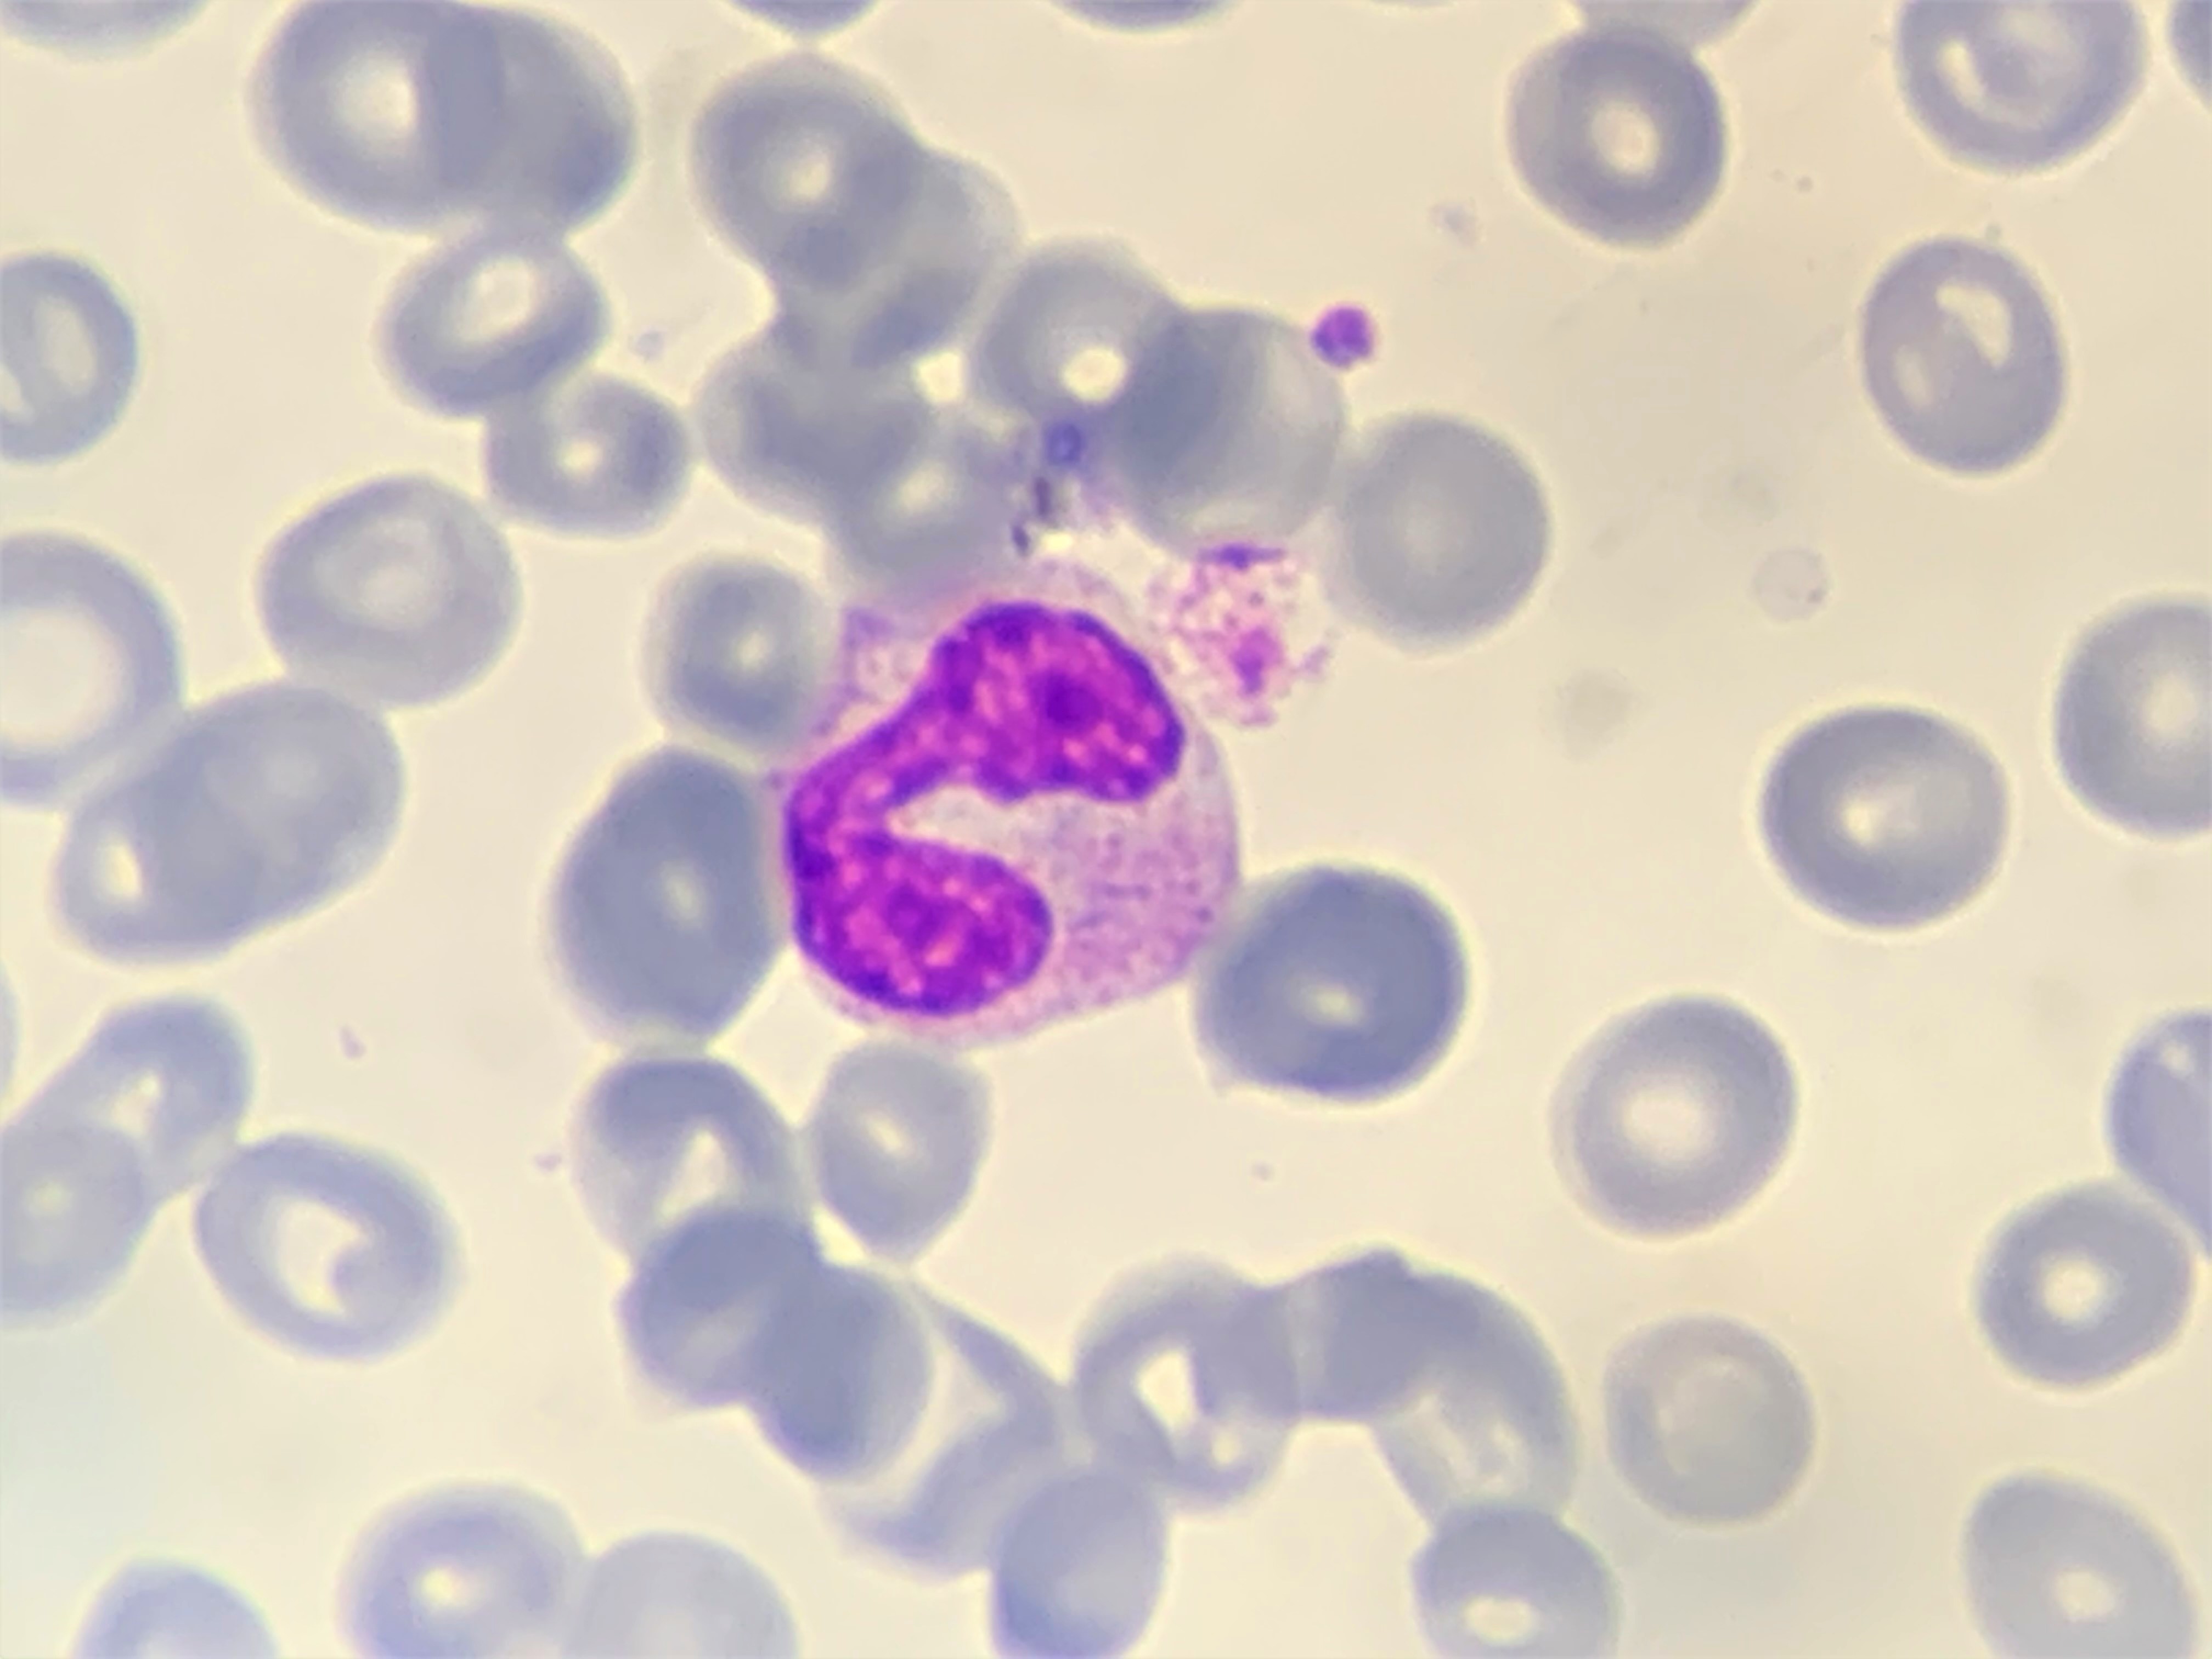
Cell type: BAND CELLS